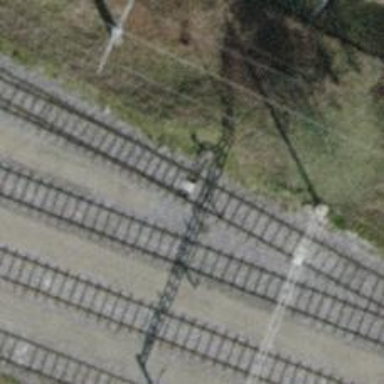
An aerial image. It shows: Railway switch.